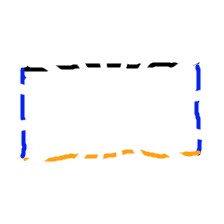
Shape: rectangle